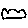
Label: cloud